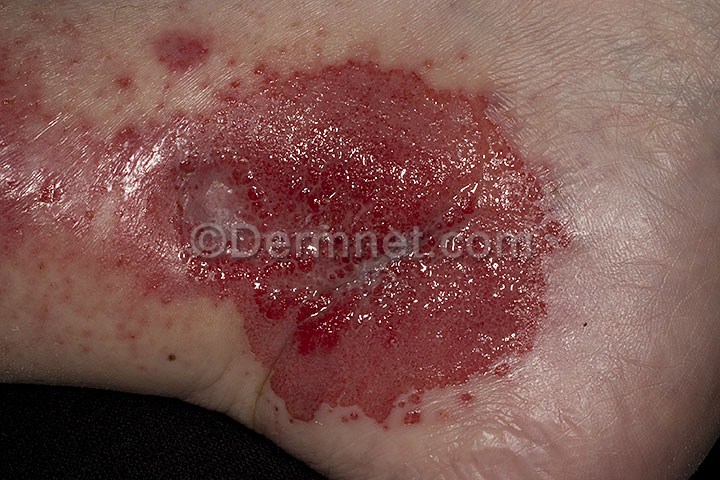
Disease: Poison Ivy Photos and other Contact Dermatitis